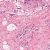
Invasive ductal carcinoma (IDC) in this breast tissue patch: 0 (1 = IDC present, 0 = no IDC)